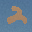
Label: 2